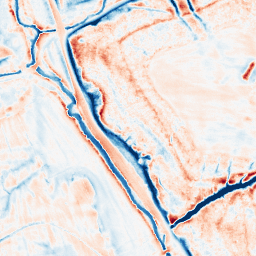
Category: edge_preserving
Decomposition family: anisotropic_diffusion
Decomposition parameters: iterations: 50
kappa: 50
gamma: 0.2
Upsampling method: sinc_hamming
Upsampling parameters: scale: 2
kernel_size: 8
Upsampling scale: 2